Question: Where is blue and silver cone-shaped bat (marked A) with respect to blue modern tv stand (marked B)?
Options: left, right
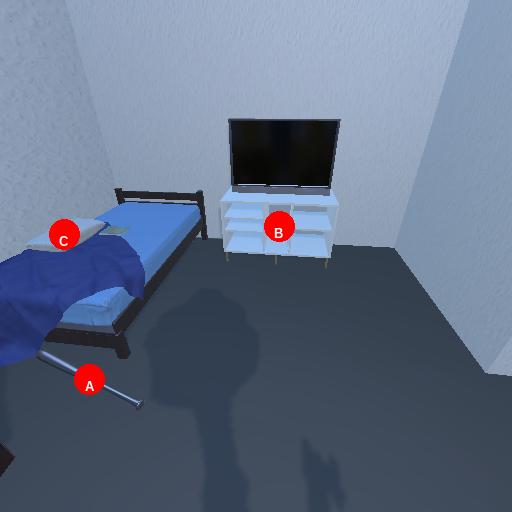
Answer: left